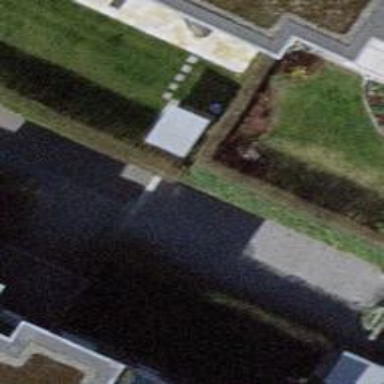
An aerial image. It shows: Hedge acting as barrier.